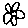
Label: flower